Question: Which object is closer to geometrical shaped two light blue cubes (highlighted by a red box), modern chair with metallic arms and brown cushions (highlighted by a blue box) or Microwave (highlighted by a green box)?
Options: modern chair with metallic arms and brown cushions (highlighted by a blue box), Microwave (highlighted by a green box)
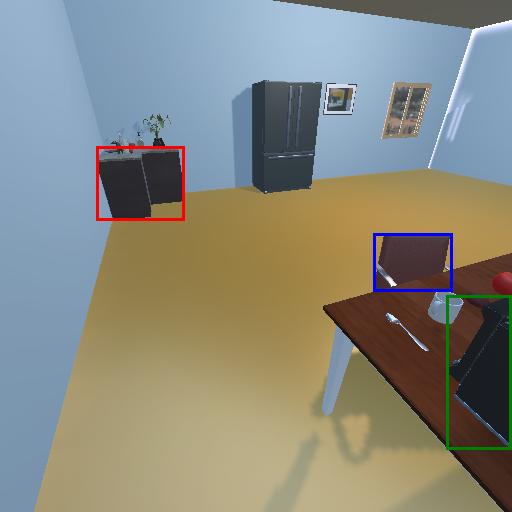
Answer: modern chair with metallic arms and brown cushions (highlighted by a blue box)